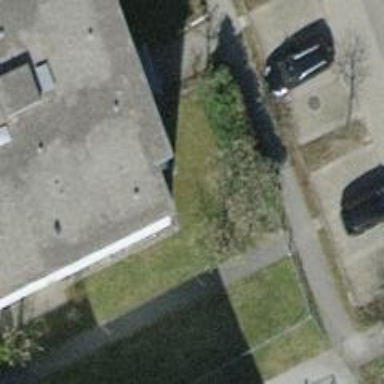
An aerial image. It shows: Urban area featuring tree as natural element.